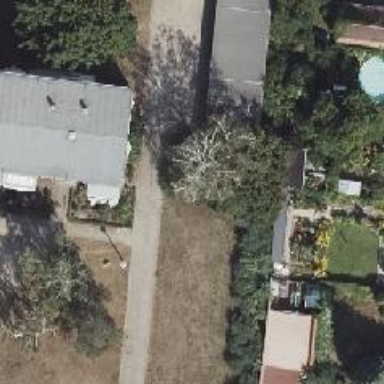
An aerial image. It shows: Driveway.